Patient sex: F
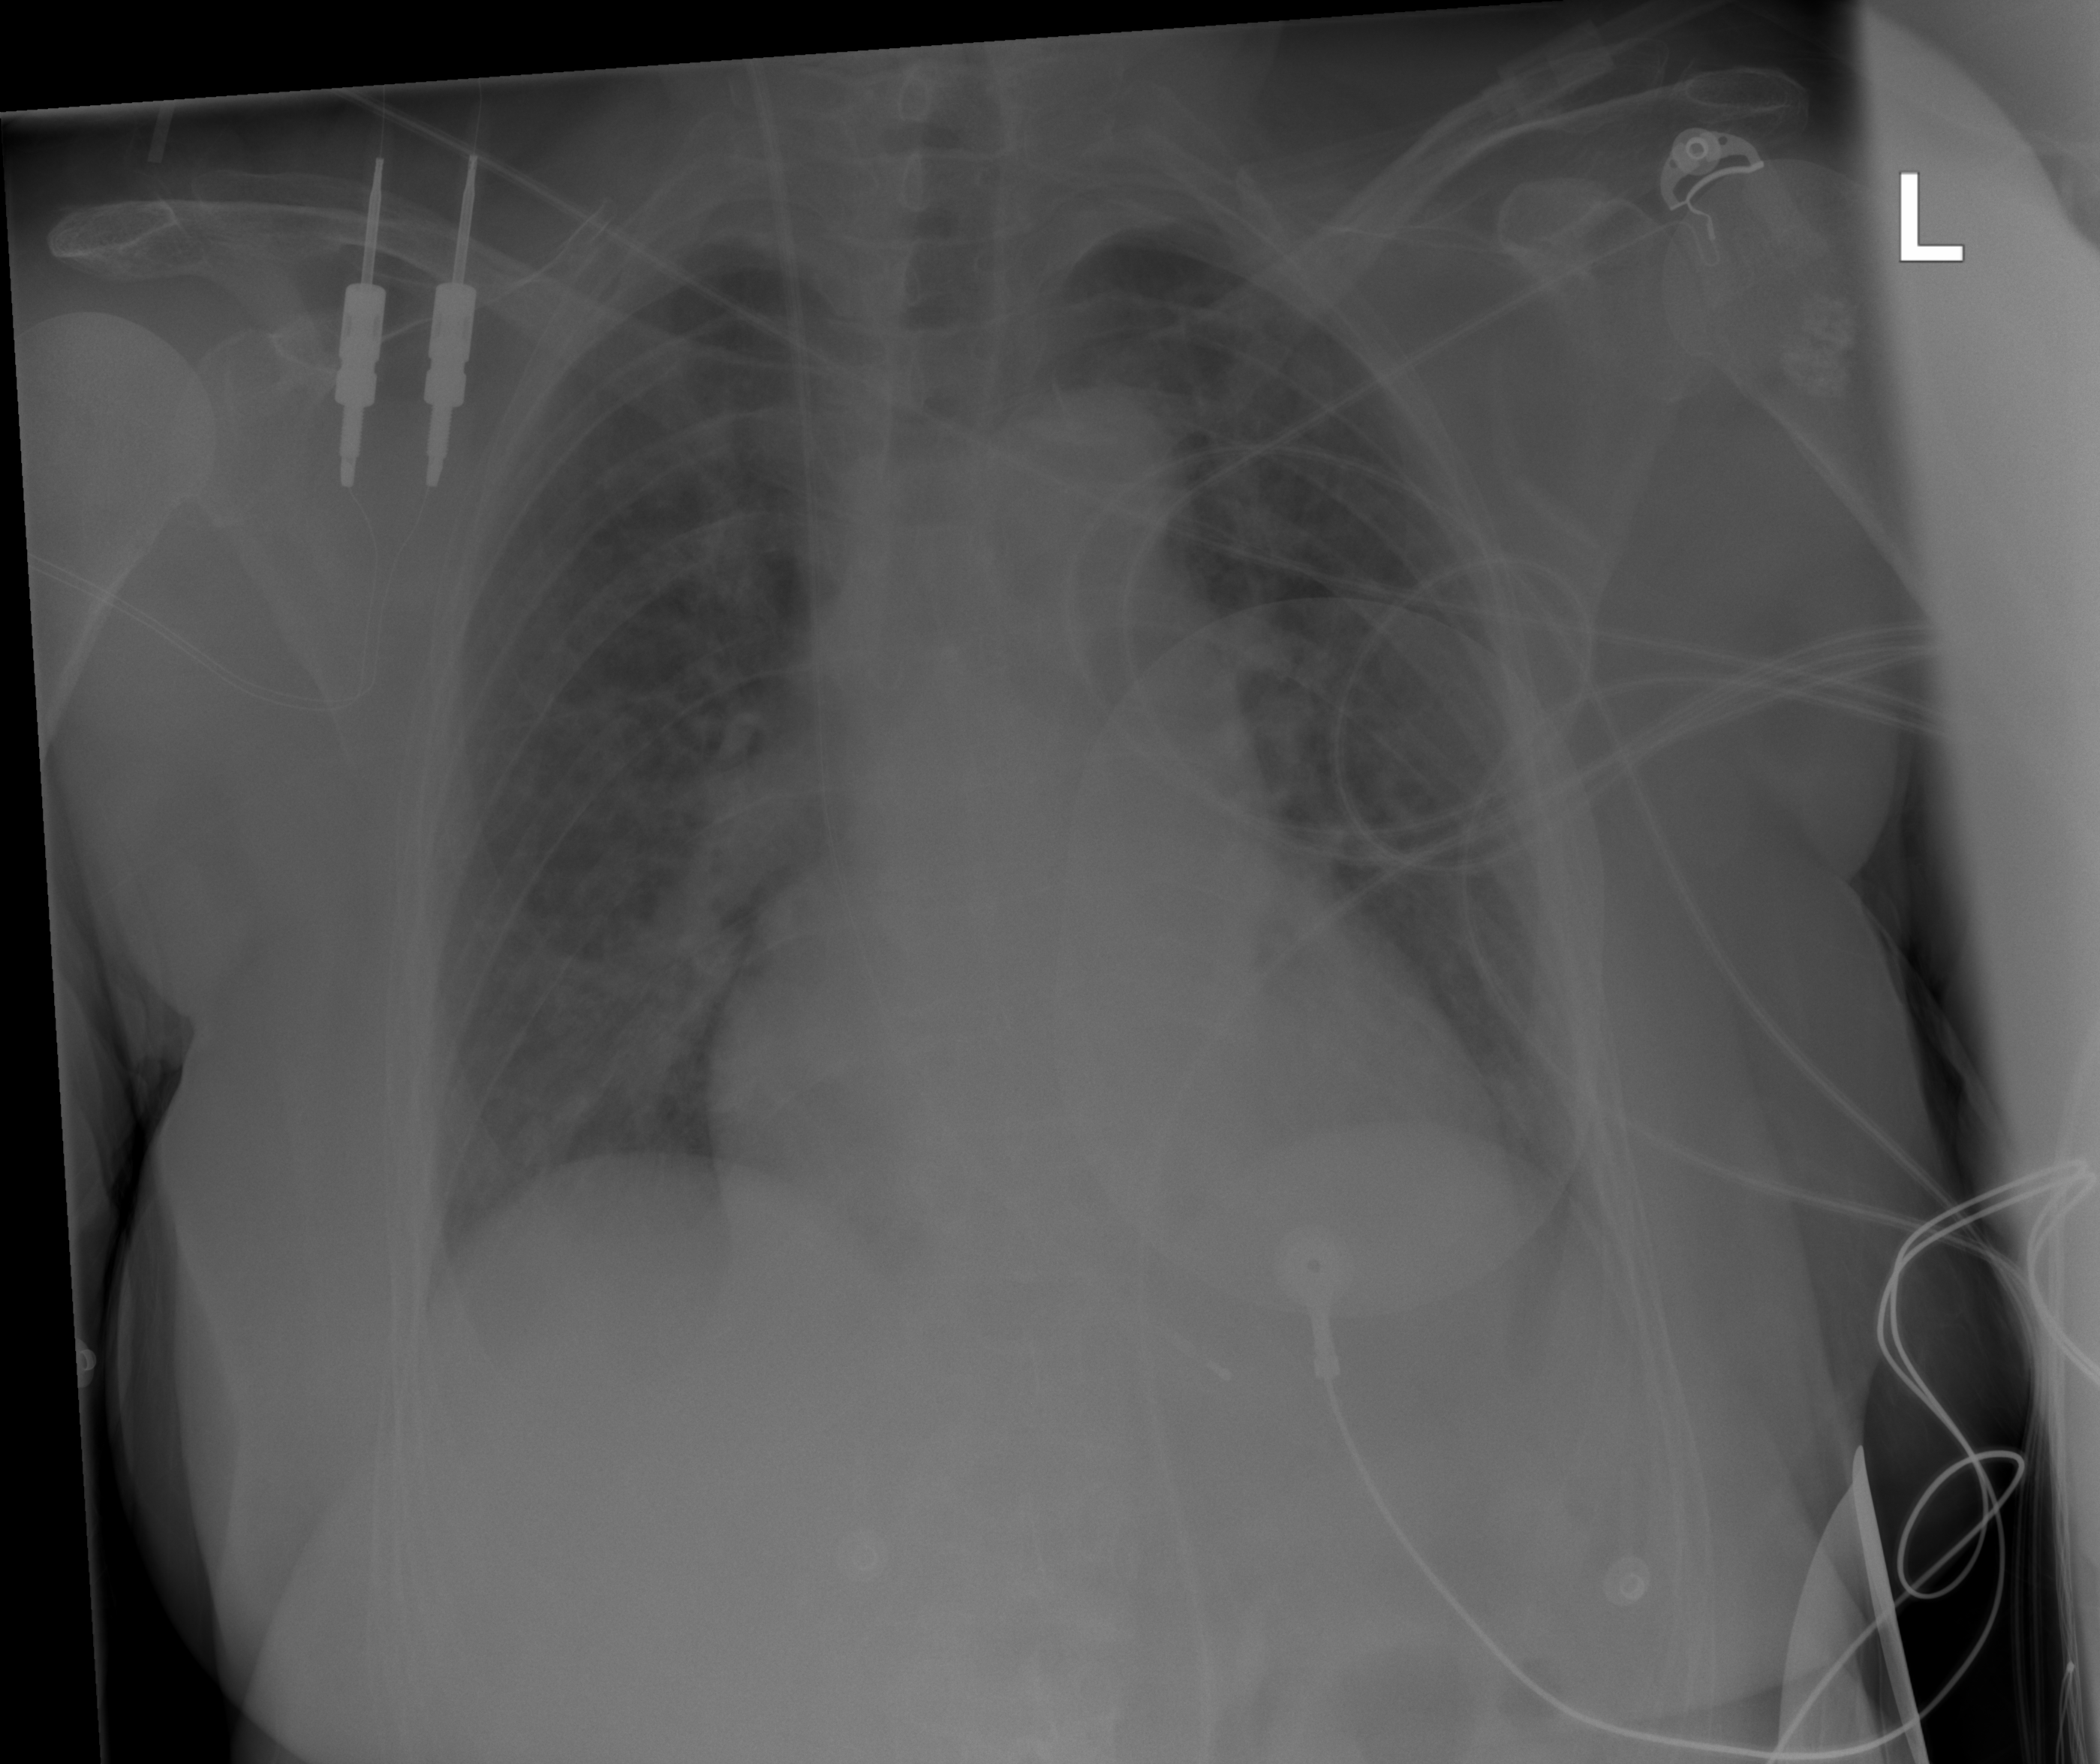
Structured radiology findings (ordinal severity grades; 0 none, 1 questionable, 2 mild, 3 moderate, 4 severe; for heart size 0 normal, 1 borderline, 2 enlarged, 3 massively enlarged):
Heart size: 0
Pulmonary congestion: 2
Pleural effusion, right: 0
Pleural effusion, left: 0
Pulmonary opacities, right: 2
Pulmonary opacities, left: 1
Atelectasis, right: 1
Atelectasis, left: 1